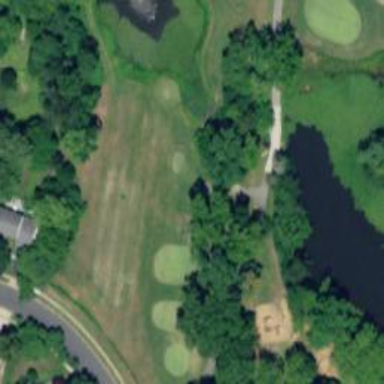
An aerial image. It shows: Well-maintained grade1 path in golf course.